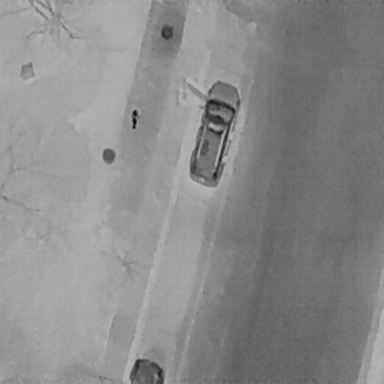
There is a Car in the infrared image.